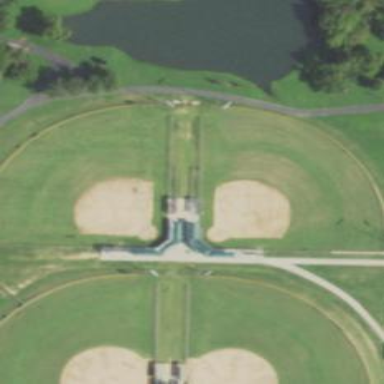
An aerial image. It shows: Softball pitch for leisure sports.